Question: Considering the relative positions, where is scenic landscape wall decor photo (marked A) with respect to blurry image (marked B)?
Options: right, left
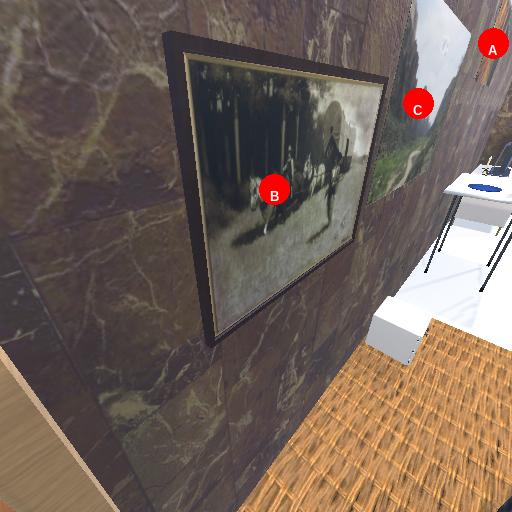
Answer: right